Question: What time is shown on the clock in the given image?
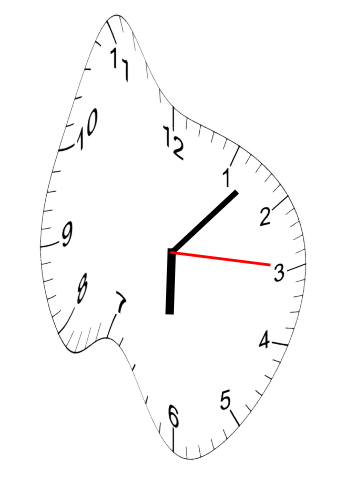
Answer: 06:07:15